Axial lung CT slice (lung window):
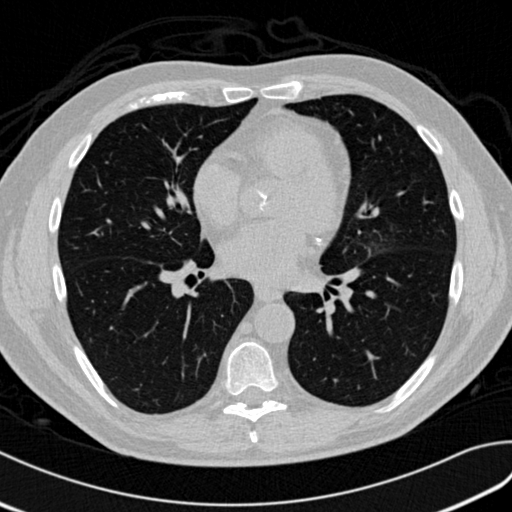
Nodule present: no